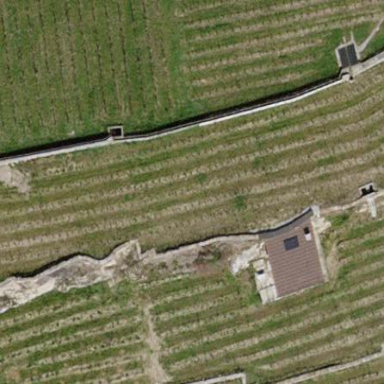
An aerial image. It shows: Vineyard growing grapes.